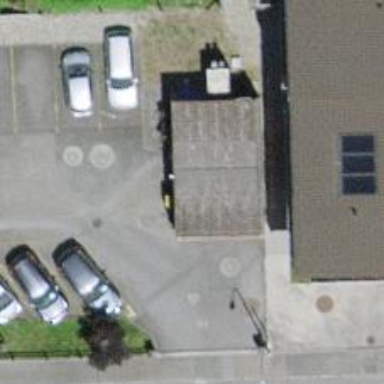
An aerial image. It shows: Car wash facility.